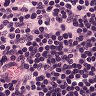
Metastatic tissue present: no